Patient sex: F
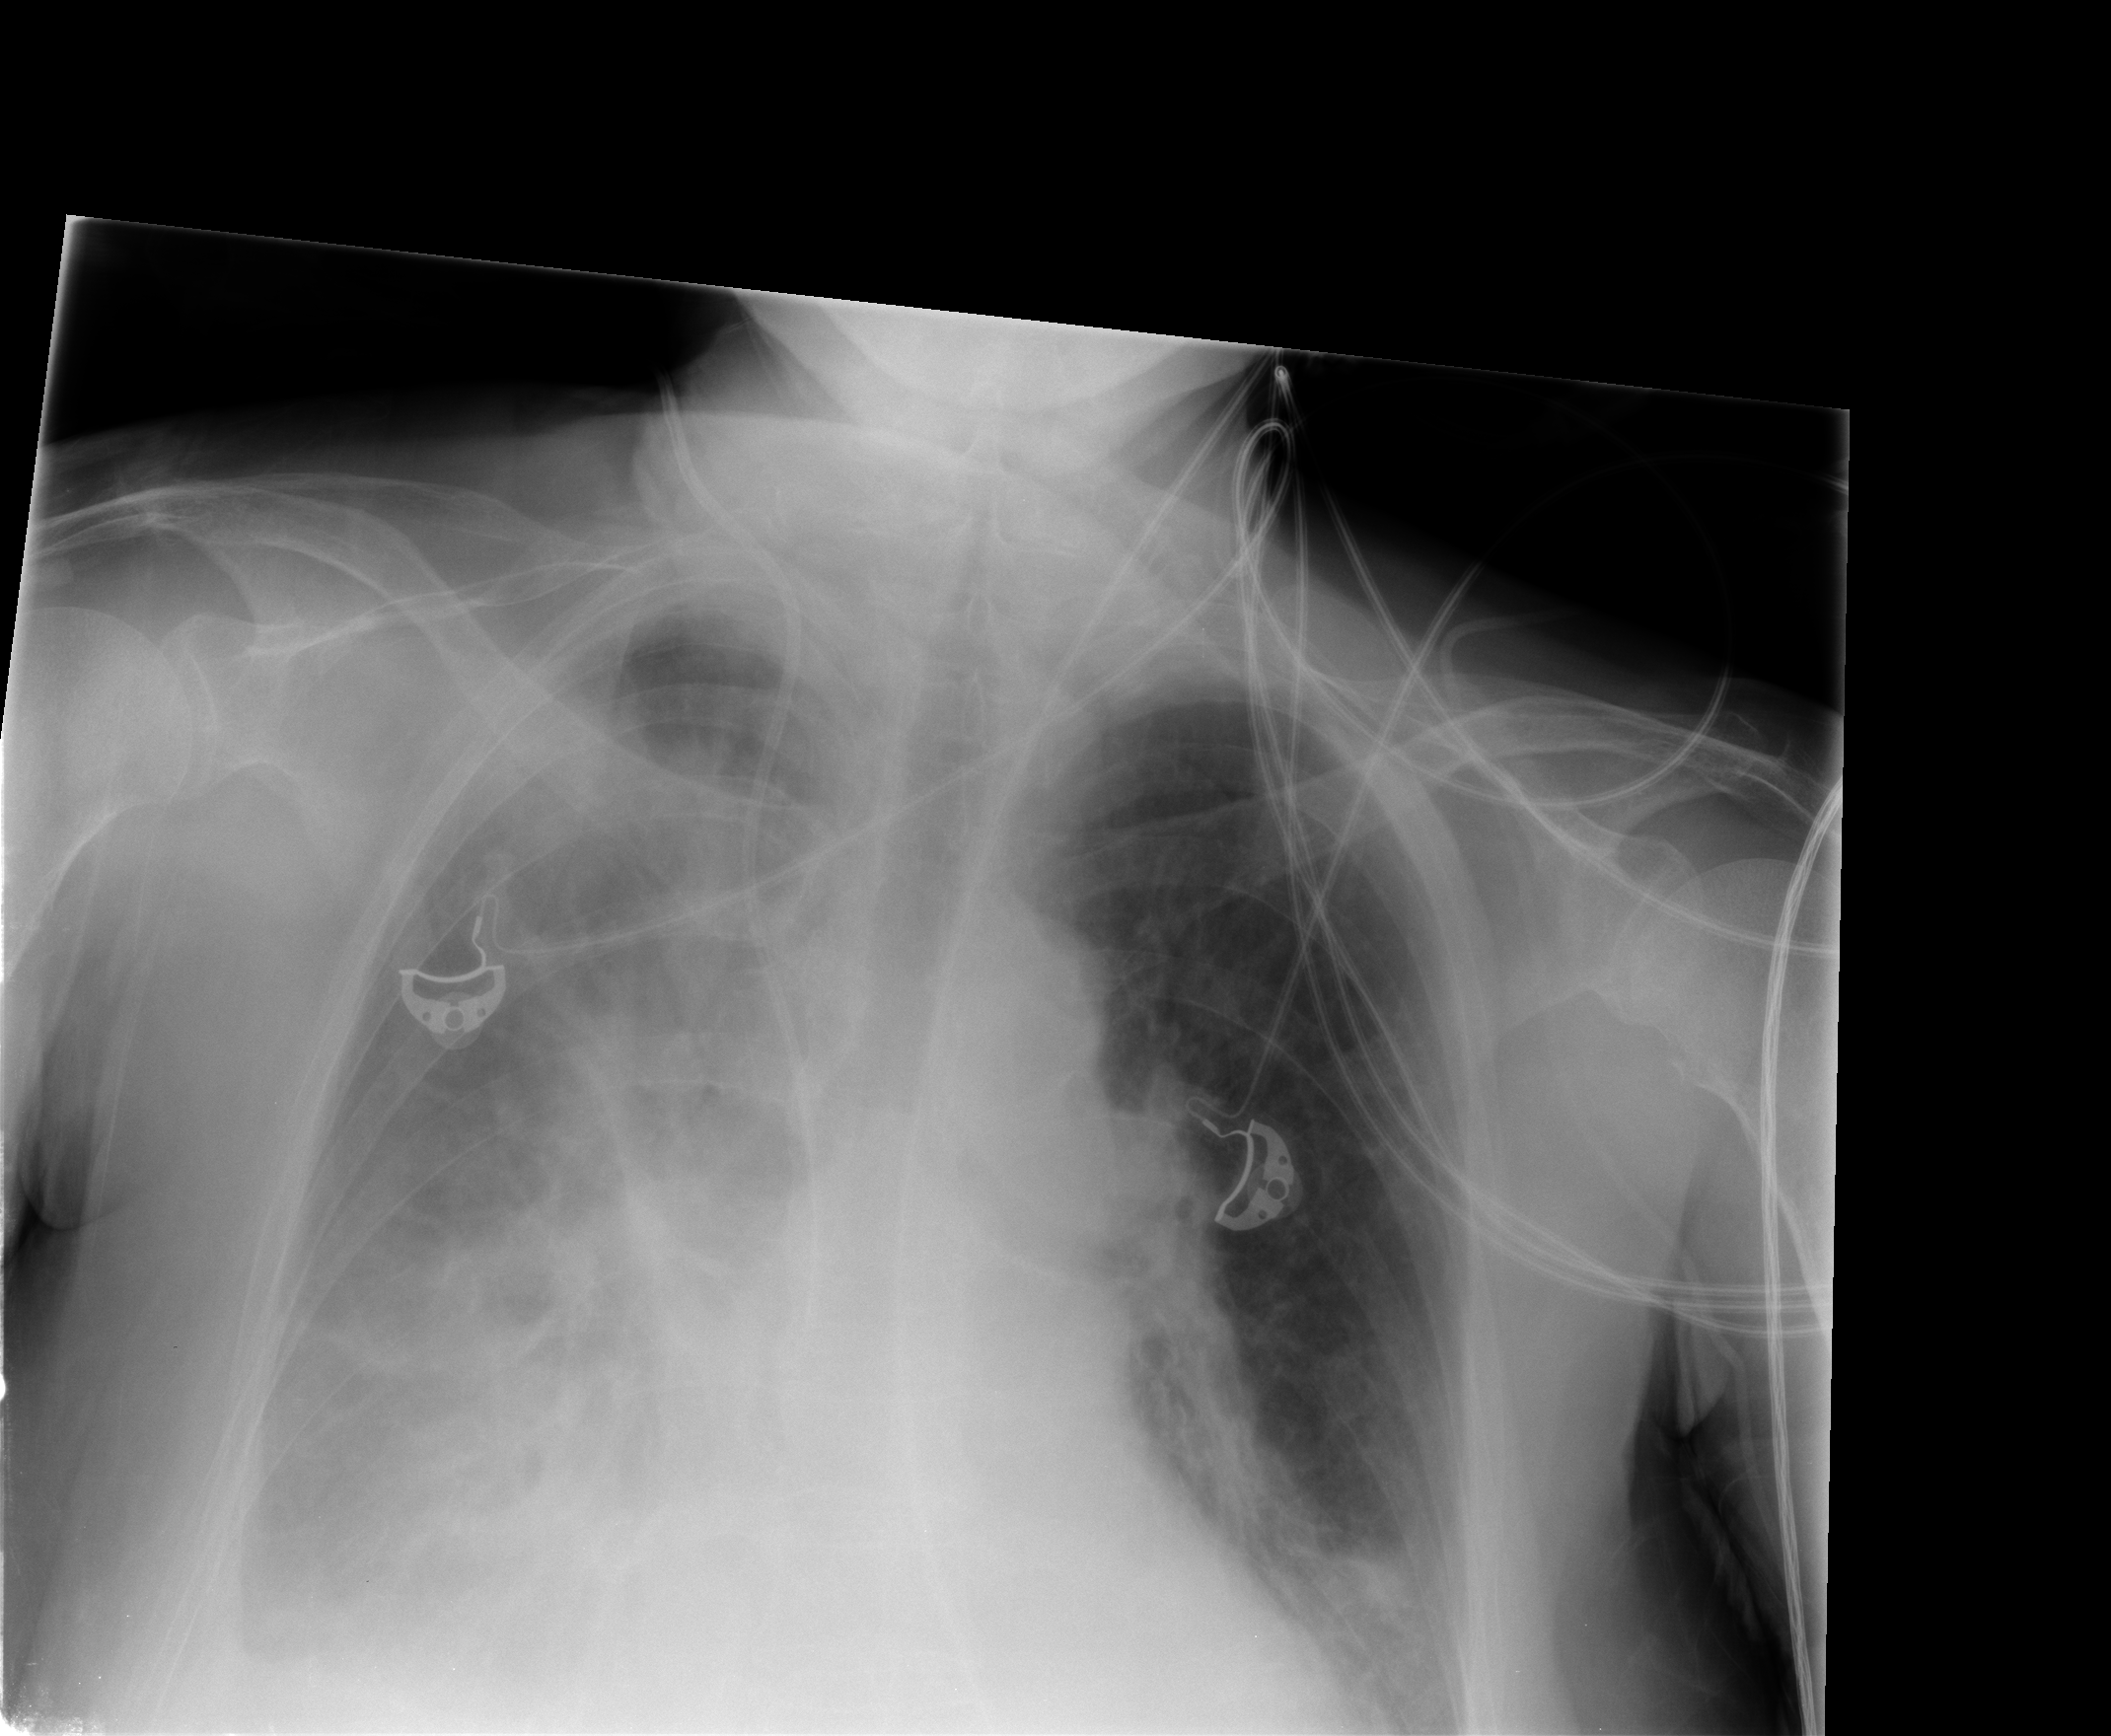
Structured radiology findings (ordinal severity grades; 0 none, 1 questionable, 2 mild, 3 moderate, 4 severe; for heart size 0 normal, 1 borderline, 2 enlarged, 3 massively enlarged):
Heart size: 0
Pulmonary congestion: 0
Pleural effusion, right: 2
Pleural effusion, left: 0
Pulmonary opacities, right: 3
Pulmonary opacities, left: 0
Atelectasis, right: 2
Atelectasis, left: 0